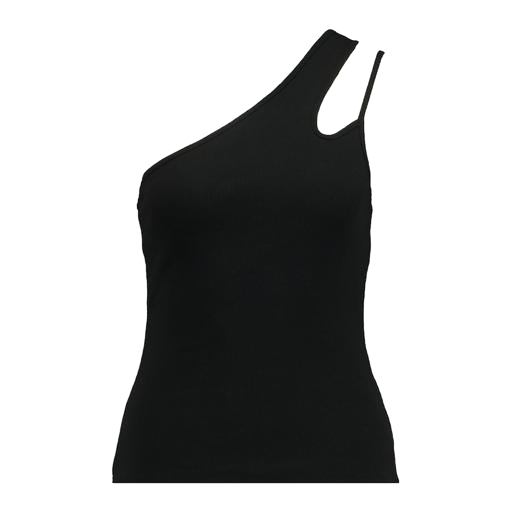
black asymmetric tank, black one-shoulder top, black asymmetrical one-shoulder top, white background